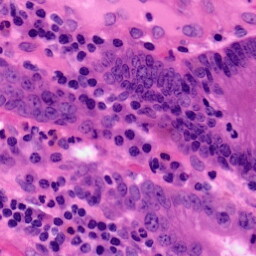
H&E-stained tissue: Pancreatic